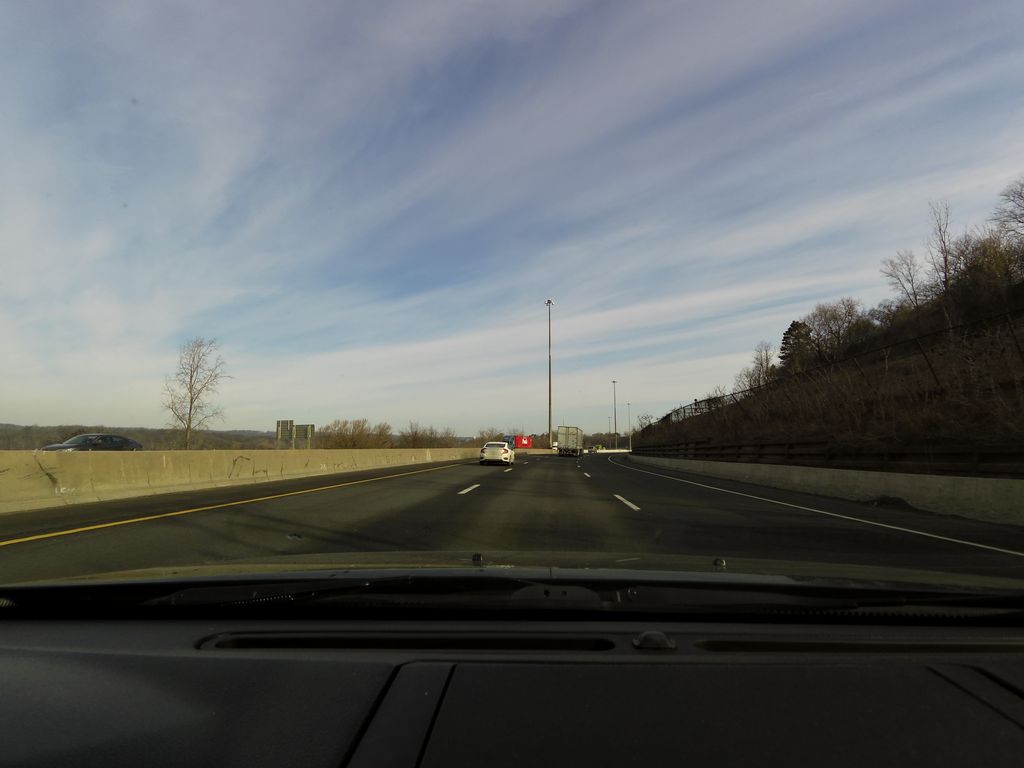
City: hamilton